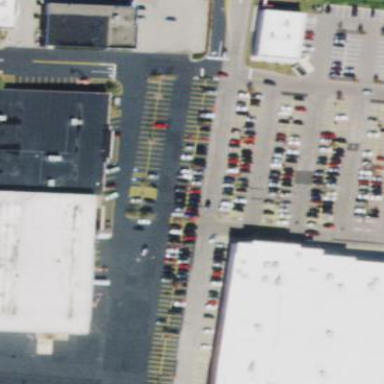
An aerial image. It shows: Retail area.